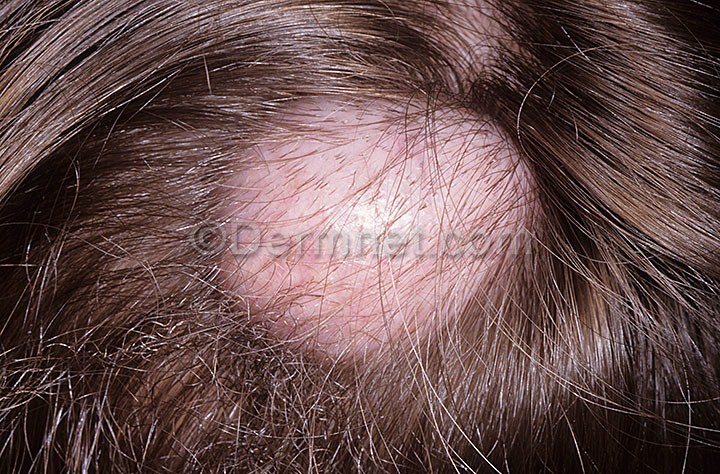
Disease: Seborrheic Keratoses and other Benign Tumors